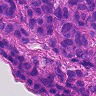
Metastatic tissue present: yes